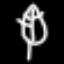
Label: leaf